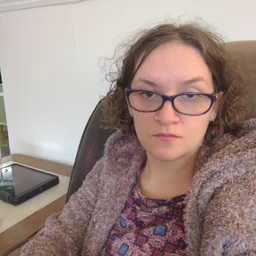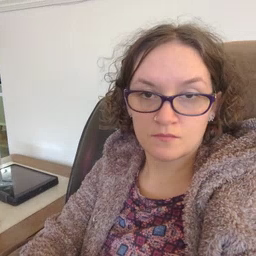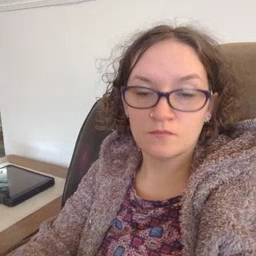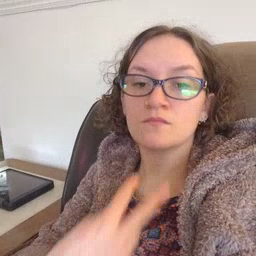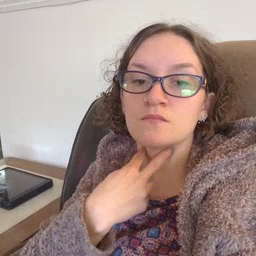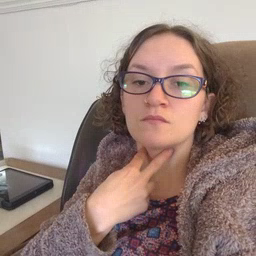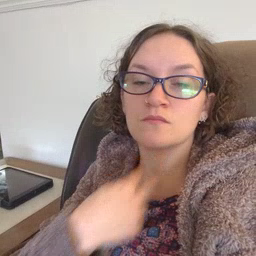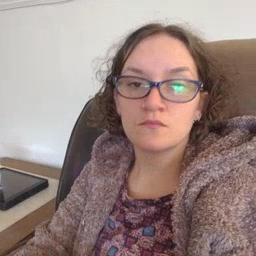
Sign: stuck